五年级 · 组合几何学
给

增加 1 个小正方体, 若使几何体从上面看图形不变, 有 $\qquad$种摆法;若使几何体从正面看图形不变, 有 $\qquad$种摆法; 若使几何体从左面看图形不变, 有种摆法。
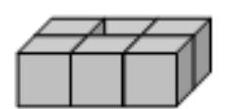
答案: 解$6 ; 6 ; 4$